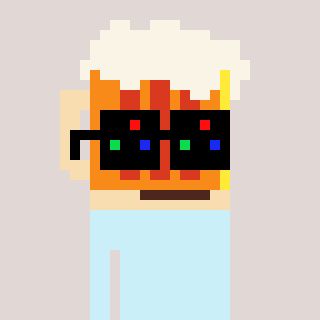
a pixel art character with square black sunglasses, a beer-shaped head and a redpinkish-colored body on a warm background